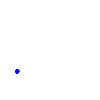
Particle: pion